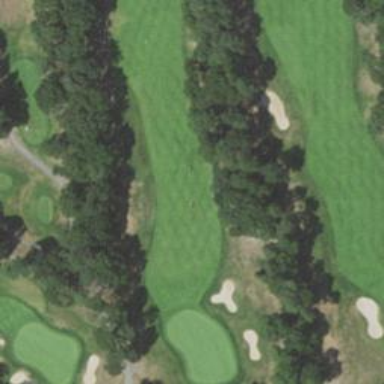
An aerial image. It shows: View of golf hole.